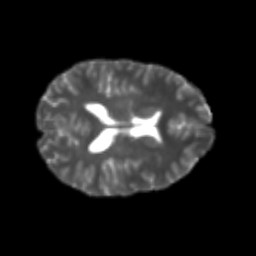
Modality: T2w
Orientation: axial
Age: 20
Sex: female
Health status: healthy
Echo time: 0.074 s